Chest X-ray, AP view. Patient: 29 years old, sex F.
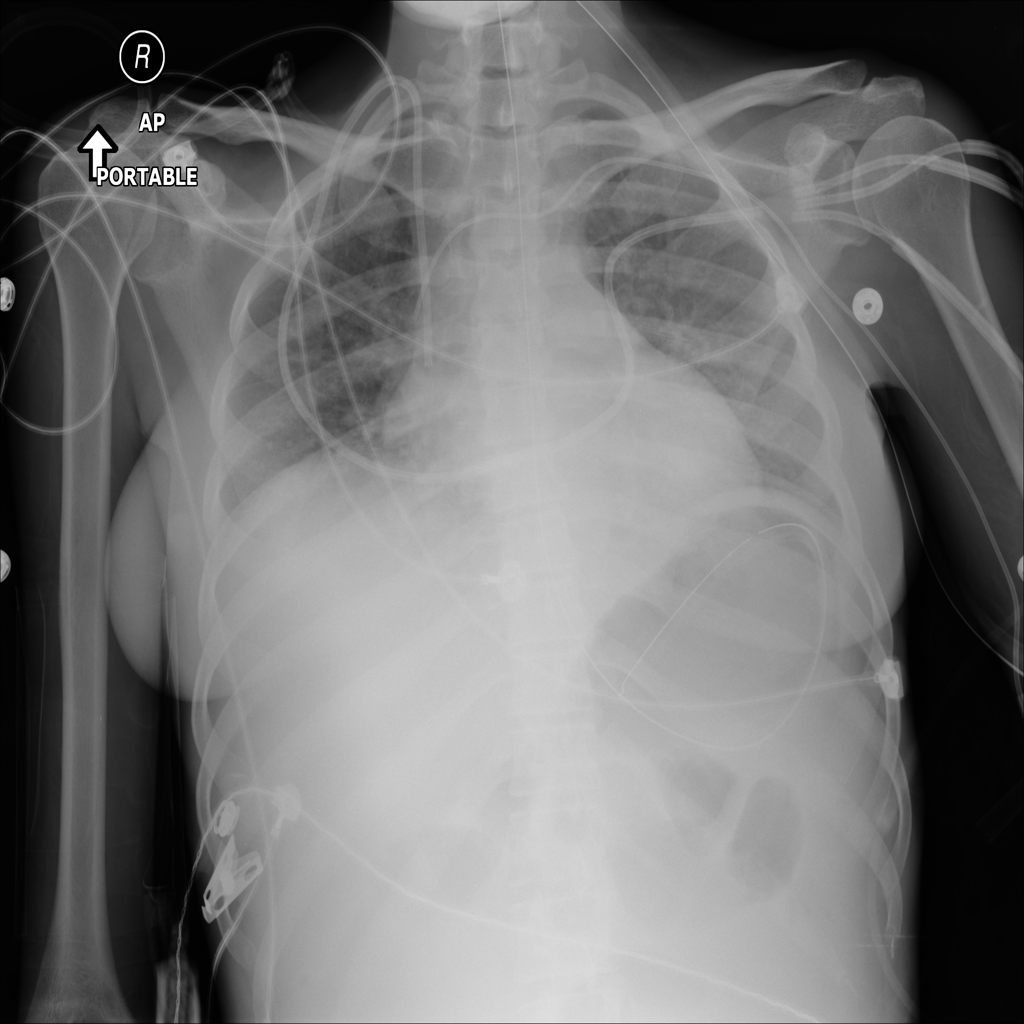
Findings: Effusion